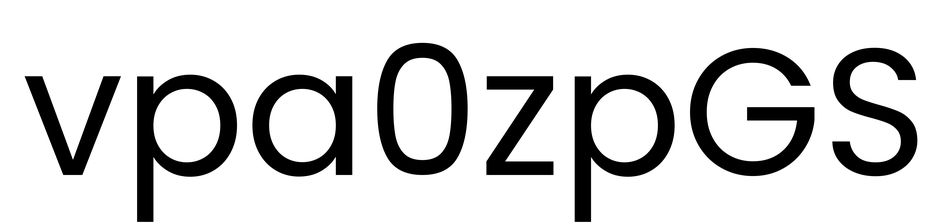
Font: Poppins-Regular